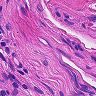
Metastatic tissue present: no